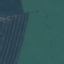
Land use / land cover class: AnnualCrop